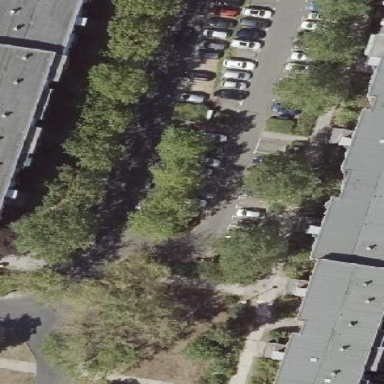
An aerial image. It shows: Parking available on the street side.